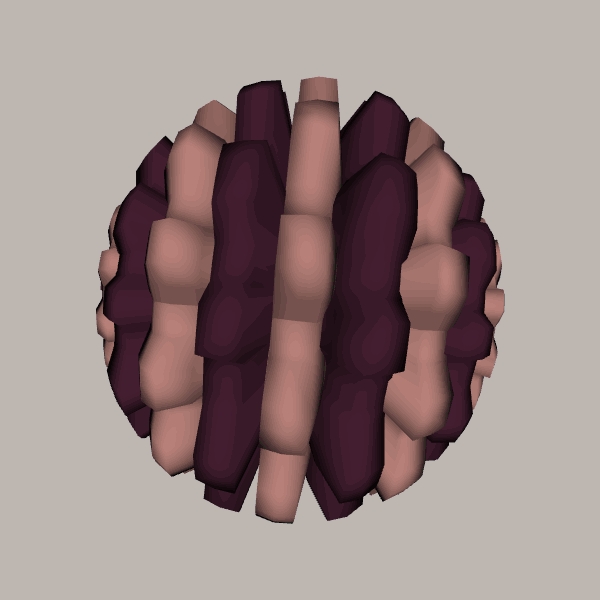
Background: light